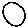
Label: circle